Question: I'm having an issue with jQuery Mobile and how it's ignoring any jQuery after a pageChange. jQuery cannot find any elements on the page, and is returning errors involving "cyclic functions" and stuff like that.
You can see after the pageChange back to the same page, it's clearly ignoring the functions to determine if a user is logged in or not, hide/show links, etc. Also it is drawing the config button twice, and messing up formatting.

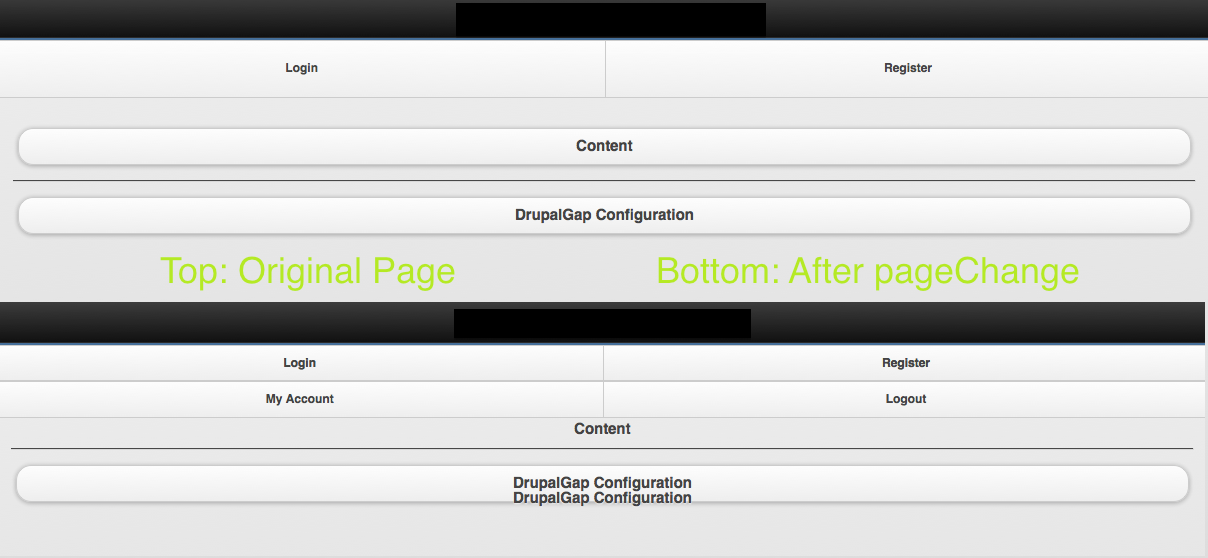
Answer: The simple answer is this:
Do not put any of the JS code in the body for jQm projects. Put everything in the head.
Normally we put JS in the body at the end for performance reasons, but jQm operates by doing some magic in the body (messing up everything if your JS is located there).
Cordova now defaults to putting all the JS at the end of body, so I just used what they had. Not the right move for jQm.
Put all JS in the head.